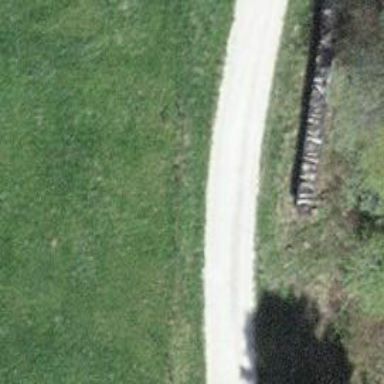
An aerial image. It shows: Well-maintained track road with grade 1 tracktype.